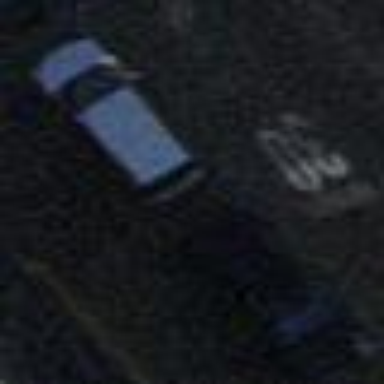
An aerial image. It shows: Parking lane.